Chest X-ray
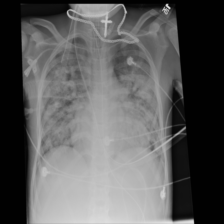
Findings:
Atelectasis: negative
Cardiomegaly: negative
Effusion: negative
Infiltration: positive
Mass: negative
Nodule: negative
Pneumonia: negative
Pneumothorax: negative
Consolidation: negative
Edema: negative
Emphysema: negative
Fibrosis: negative
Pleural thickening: negative
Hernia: negative